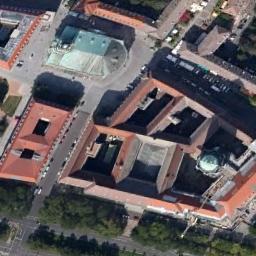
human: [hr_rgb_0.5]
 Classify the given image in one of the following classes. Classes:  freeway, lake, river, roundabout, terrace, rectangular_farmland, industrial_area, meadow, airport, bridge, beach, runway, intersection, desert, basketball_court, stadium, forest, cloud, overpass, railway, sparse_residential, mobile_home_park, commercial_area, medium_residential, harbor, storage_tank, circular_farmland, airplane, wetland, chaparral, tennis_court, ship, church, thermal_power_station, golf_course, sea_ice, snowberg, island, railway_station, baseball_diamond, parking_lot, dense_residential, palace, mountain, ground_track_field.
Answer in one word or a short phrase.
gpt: church